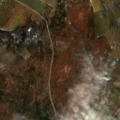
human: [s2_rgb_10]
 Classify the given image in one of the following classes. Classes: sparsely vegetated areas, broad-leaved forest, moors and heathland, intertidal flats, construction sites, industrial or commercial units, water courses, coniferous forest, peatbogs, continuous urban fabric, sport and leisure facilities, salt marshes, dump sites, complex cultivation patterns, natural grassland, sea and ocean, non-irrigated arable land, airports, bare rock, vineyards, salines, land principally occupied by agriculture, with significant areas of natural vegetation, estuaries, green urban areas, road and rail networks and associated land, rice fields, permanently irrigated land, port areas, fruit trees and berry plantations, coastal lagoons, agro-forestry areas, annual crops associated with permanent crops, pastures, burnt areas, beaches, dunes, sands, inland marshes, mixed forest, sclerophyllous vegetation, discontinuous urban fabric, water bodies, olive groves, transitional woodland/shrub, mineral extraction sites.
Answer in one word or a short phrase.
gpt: non-irrigated arable land, land principally occupied by agriculture, with significant areas of natural vegetation, broad-leaved forest, mixed forest, transitional woodland/shrub